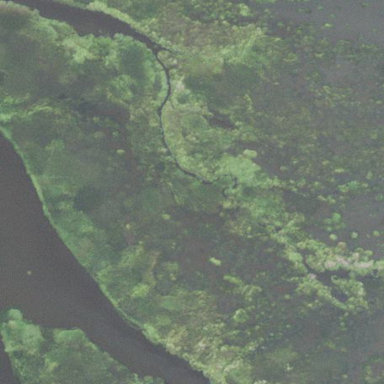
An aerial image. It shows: Saltmarsh wetland area.